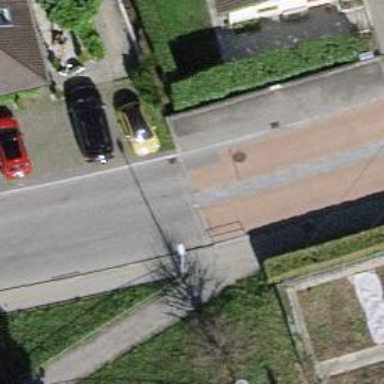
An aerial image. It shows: Living street.